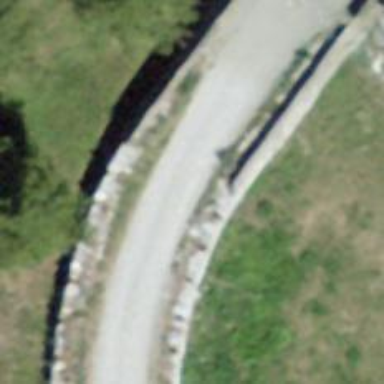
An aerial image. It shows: Unclassified road with bridge.